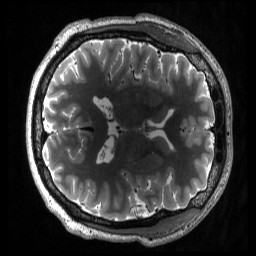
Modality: T2w
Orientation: axial
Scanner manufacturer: siemens
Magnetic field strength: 3 T
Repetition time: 3.2 s
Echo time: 0.563 s